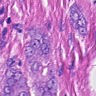
Metastatic tissue present: yes